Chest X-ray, PA view. Patient: 50 years old, sex M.
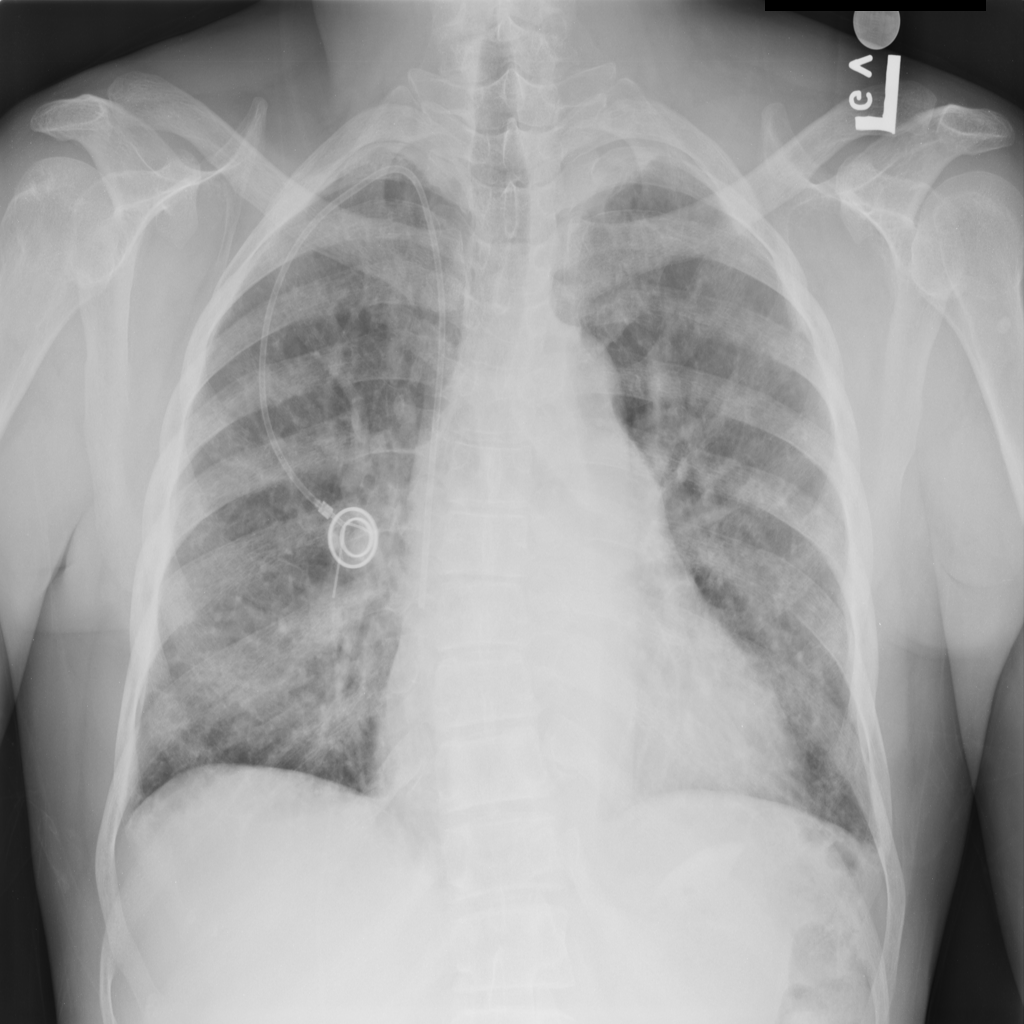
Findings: Cardiomegaly